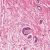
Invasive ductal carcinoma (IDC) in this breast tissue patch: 0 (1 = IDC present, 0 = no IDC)